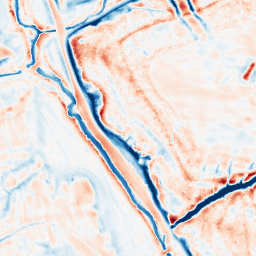
Category: edge_preserving
Decomposition family: bilateral
Decomposition parameters: d: 21
sigma_color: 75
sigma_space: 150
Upsampling method: bicubic
Upsampling parameters: scale: 8
Upsampling scale: 8